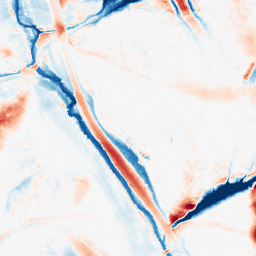
Category: morphological
Decomposition family: morphological_ellipse
Decomposition parameters: operation: average
width: 30
height: 50
Upsampling method: regularized
Upsampling parameters: scale: 4
lambda_reg: 0.001
Upsampling scale: 4